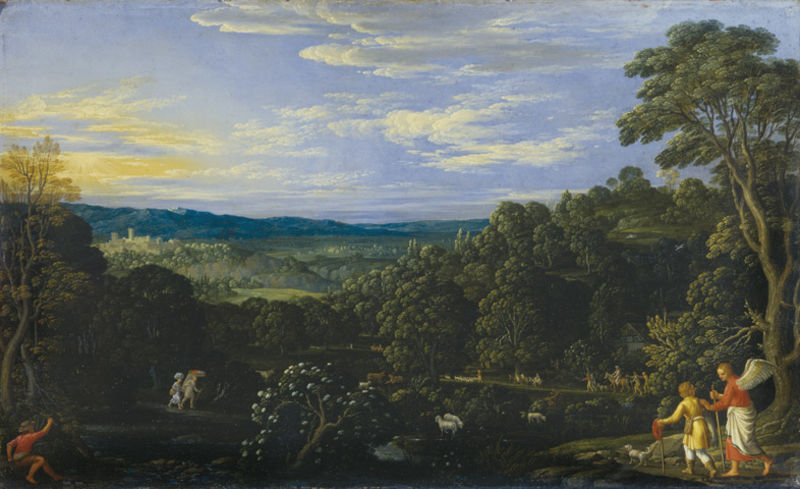
Titel: Landschaft mit Tobias und dem Engel
Künstler: Johann (1586) König
Standort: Karlsruhe
Institution: Staatliche Kunsthalle Karlsruhe
Schlagwörter: baum, berg, blau, blätter, dunkel, felsen, flügel, gemälde, gott, gruppe, hand, himmel, laub, mann, schatten, wasser, weiß, wolken, aquarell, bäume, fluss, frauen, gelb, grün, landschaft, menschen, see, sitzen, stadt, abend, blumen, braun, frau, hell, hintergrund, hut, kleid, licht, männer, schwarz, straße, ausblick, blüte, blüten, gebäude, gras, haus, hund, park, rot, schirm, schloss, tier, tiere, weg, wiese, wolke, leute, malerei, symbolismus, jung, augen, bibel, federn, mensch, bild, öl, ast, bach, dämmerung, ebene, ferne, horizont, hügel, morgen, natur, pappel, sonnenaufgang, stamm, weide, weite, wind, busch, büsche, gehen, sonne, wege, gold, sitzend, kind, klassizismus, paar, vater, kontrast, tal, wald, esel, kinder, pferd, pferde, reiter, stock, turm, engel, garten, landschft, aussicht, füße, orang, sommer, italien, perspektive, gehstock, stab, laufen, berge, gebirge, zug, dorf, luftperspektive, sonnenuntergang, herde, landschaftsmalerei, hügellandschaft, idylle, rast, spazieren, figuren, romantik, ölgemälde, staffage, stämme, woken, korb, stimmung, junge, zeigen, bauer, leuchten, panorama, blühen, paradies, rinder, schaf, blind, knabe, burg, spaziergang, strahlen, wandern, idyll, festung, wälder, lichtung, rückenfigur, stöcke, niederländisch, tasche, allegorie, frieden, jagd, maultier, fisch, himme, büme, natu, blauer himmel, tümpel, altes testament, krankheit, teufel, reise, wanderer, sonnenschein, laubbäume, siedlung, menschengruppe, eden, prozession, eiche, fernsicht, jagdgesellschaft, sfumato, verblauung, balu, gelv, spaziergänger, hermes, arkadien, wanderstab, schutzengel, heilung, lämmer, schafe, hirte, hirten, schäfer, erzengel, szenen, sohn, koch, wanderung, bewaldet, führen, rafael, geleit, bäum, leiten, blätte, burch, ziegen, winken, pastoral, schafherde, arcadien, ideallandschaft, füse, lieblich, wunder, gabriel, morgendämmerung, wanderschaft, lorrain, ideale landschaft, hirt, farbperspektive, jund, hütehund, auflegen, tobias, claude lorrain, cranach, altdorfer, raphael, patinir, goldene, jonas, zeitalter, geleiten, blühender baum, landschasft, raumdarstellung, blaui, 18. jahrhundert, 17. jahrhundert, dunkjel, menschjen, tobit, alte testament, apokryf, baumern, stocfk, bureg, hjund, sopnne, mnenschen, wanderstiock, heilier, himmerl blau, sonnenaufgabn, engel wanderer, paradier, vegetations, plasma, bergge, wandern stock, vinzenz, der heilige bruno